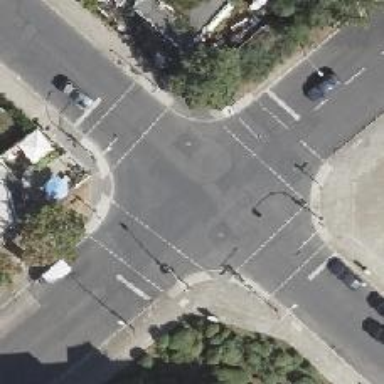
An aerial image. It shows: Road crossing with traffic signals.